Field crop: maize
Growth stage: 2
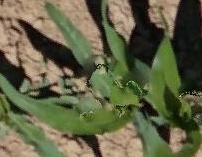
Species: maize